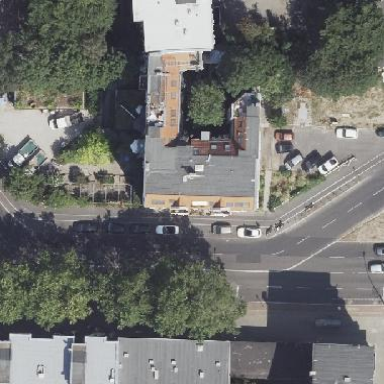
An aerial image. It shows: Building with apartments featuring unique double saltbox roof shape.